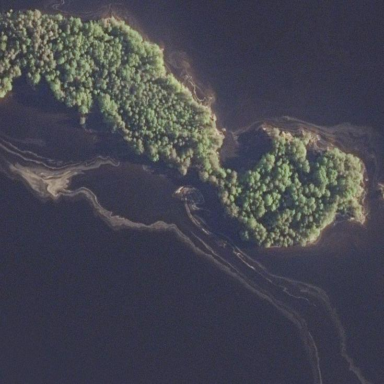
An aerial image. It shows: Islet surrounded by woodland.